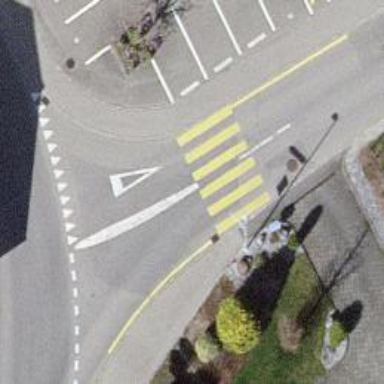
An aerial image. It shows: Uncontrolled crossing on the road.